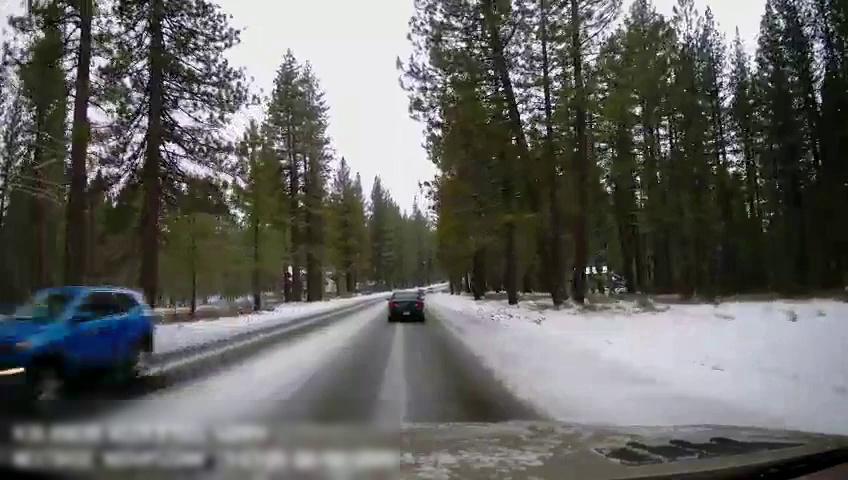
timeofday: Day
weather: Snowy
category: Drivable Space
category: Vehicles | SUV
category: Vehicles | Car
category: Lanes | Current Lane